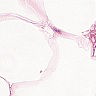
Metastatic tissue present: no